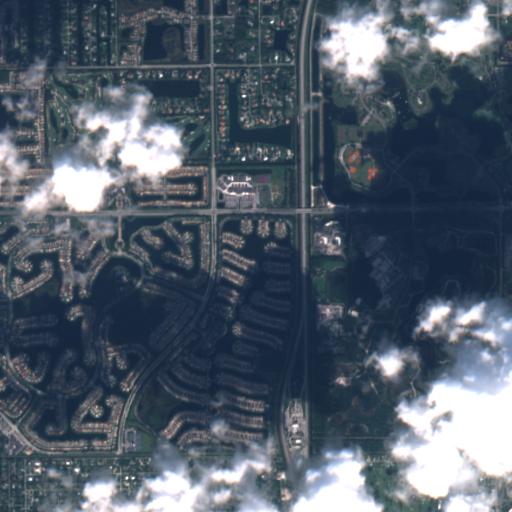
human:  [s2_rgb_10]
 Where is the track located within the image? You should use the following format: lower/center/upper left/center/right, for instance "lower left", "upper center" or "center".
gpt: The track is located in the center of the image.
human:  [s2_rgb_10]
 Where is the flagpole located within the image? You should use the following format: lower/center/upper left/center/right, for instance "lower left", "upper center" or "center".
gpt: The flagpole is located in the lower center of the image.
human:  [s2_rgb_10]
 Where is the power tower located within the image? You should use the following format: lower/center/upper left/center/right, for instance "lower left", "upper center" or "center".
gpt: There is no power tower in the image.